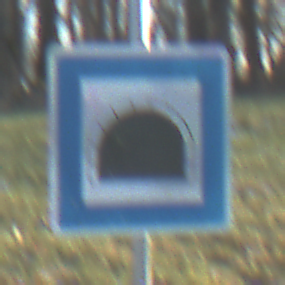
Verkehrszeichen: Tunnel
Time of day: MorningAfternoon
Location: Outdoor (Nature)
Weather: Clear
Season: Winter
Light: Natural